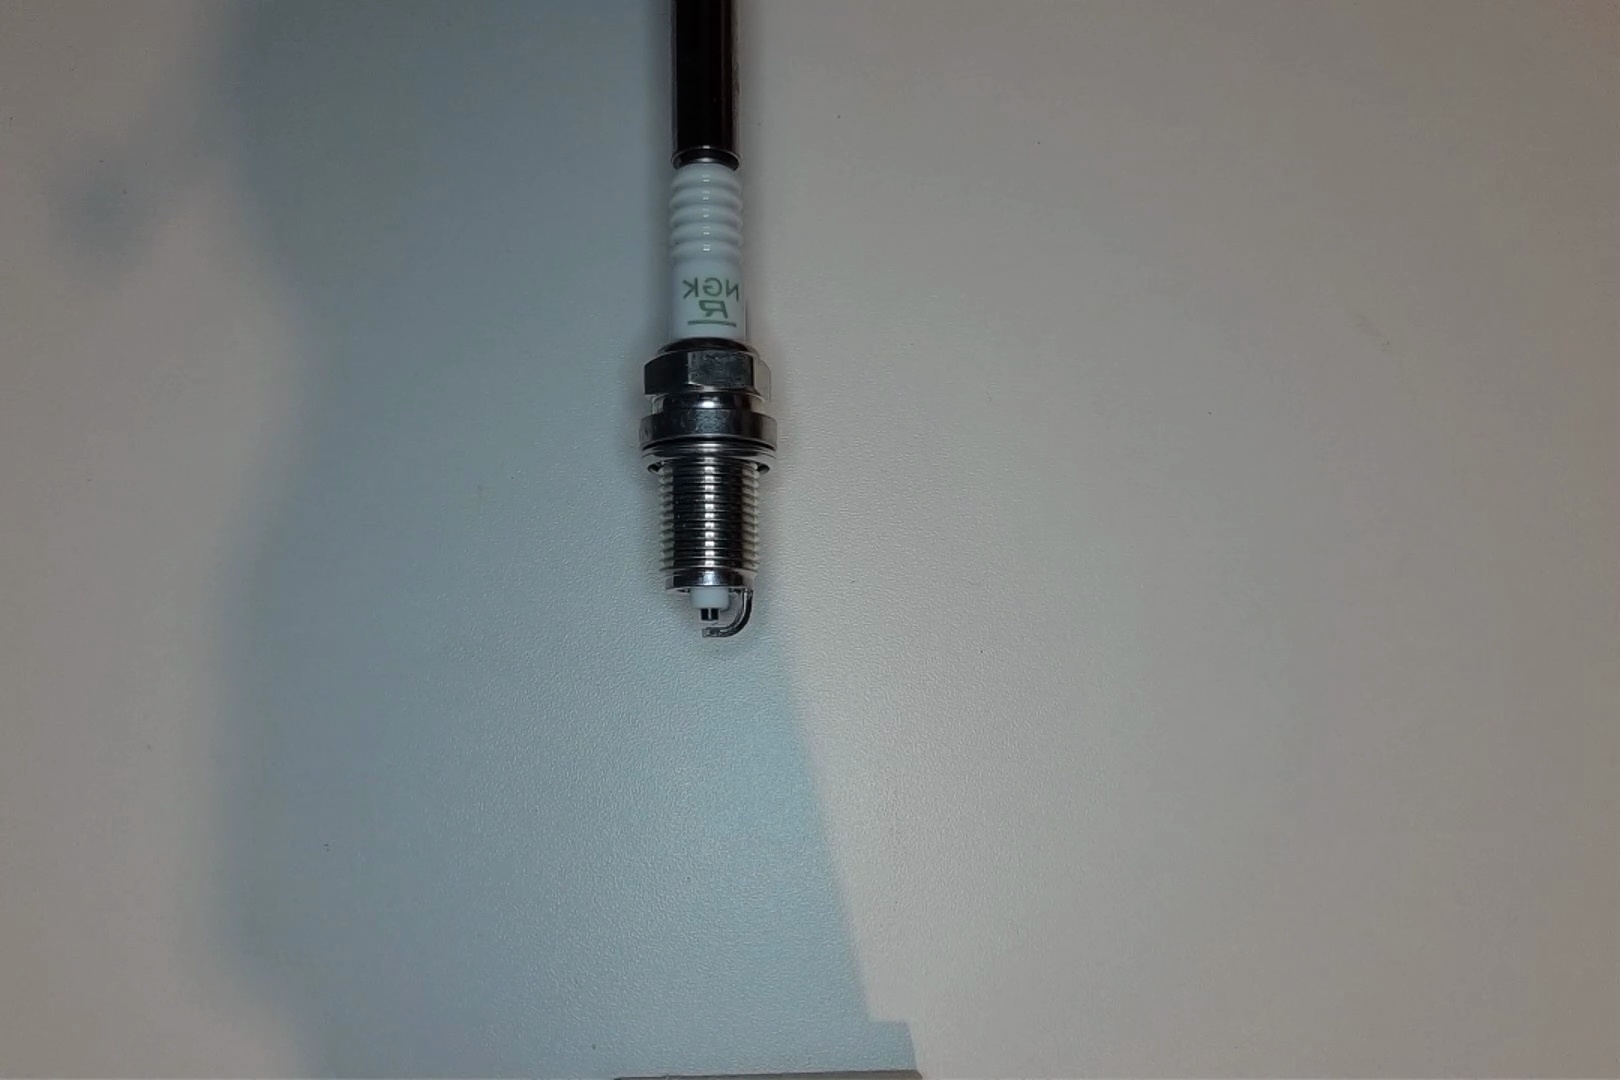
Label: normal